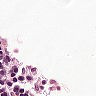
Metastatic tissue present: no